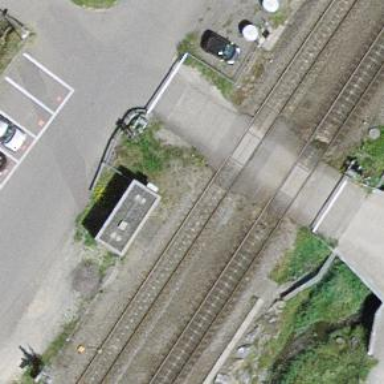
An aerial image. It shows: Level crossing along the railway.